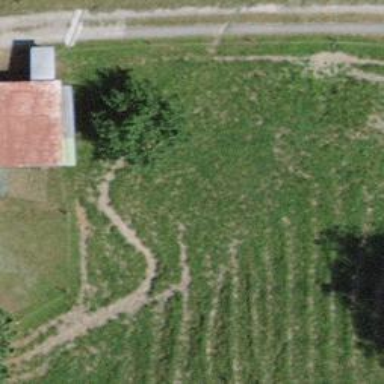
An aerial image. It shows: Farm.